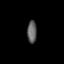
Tissue: lung
Cell type: Endothelial cells
Senescence score: 0.5421
Nuclear area (px): 206
Mean DAPI intensity: 97.714